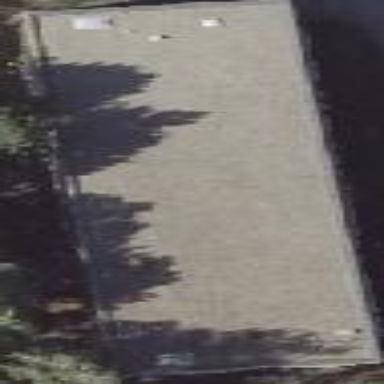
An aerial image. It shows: Office building with flat roof.